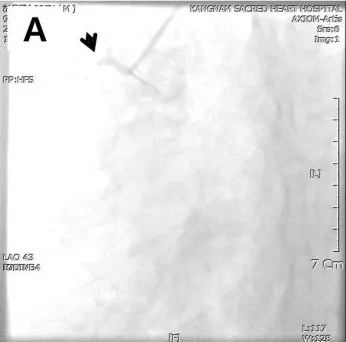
Coronary angiography (CAG) at the time of acute coronary syndrome. (A) Complete obstruction of proximal right coronary artery (RCA).
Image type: radiology (ct)